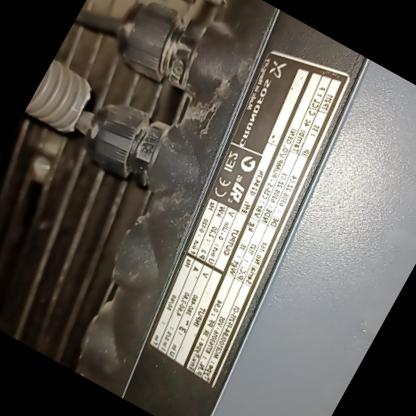
Klasa: tabliczka-znamionowa